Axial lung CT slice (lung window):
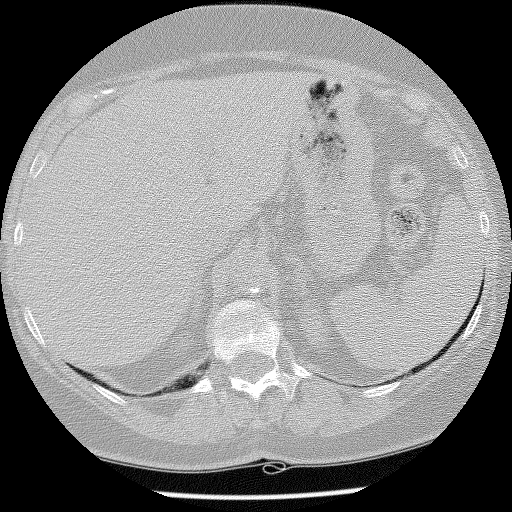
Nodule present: no